Question: I've just updated Ubuntu and then Eclipse crashed. Does anyone know a solution? Otherwise I have to re-install the things.

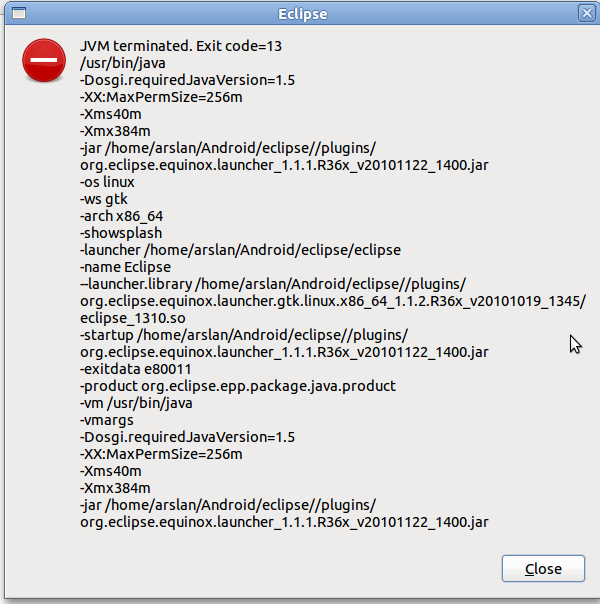
Answer: I just install "Open JDK" and it fix the problem. Thanks